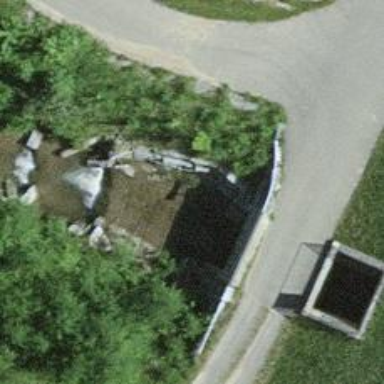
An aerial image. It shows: Culvert tunnel.